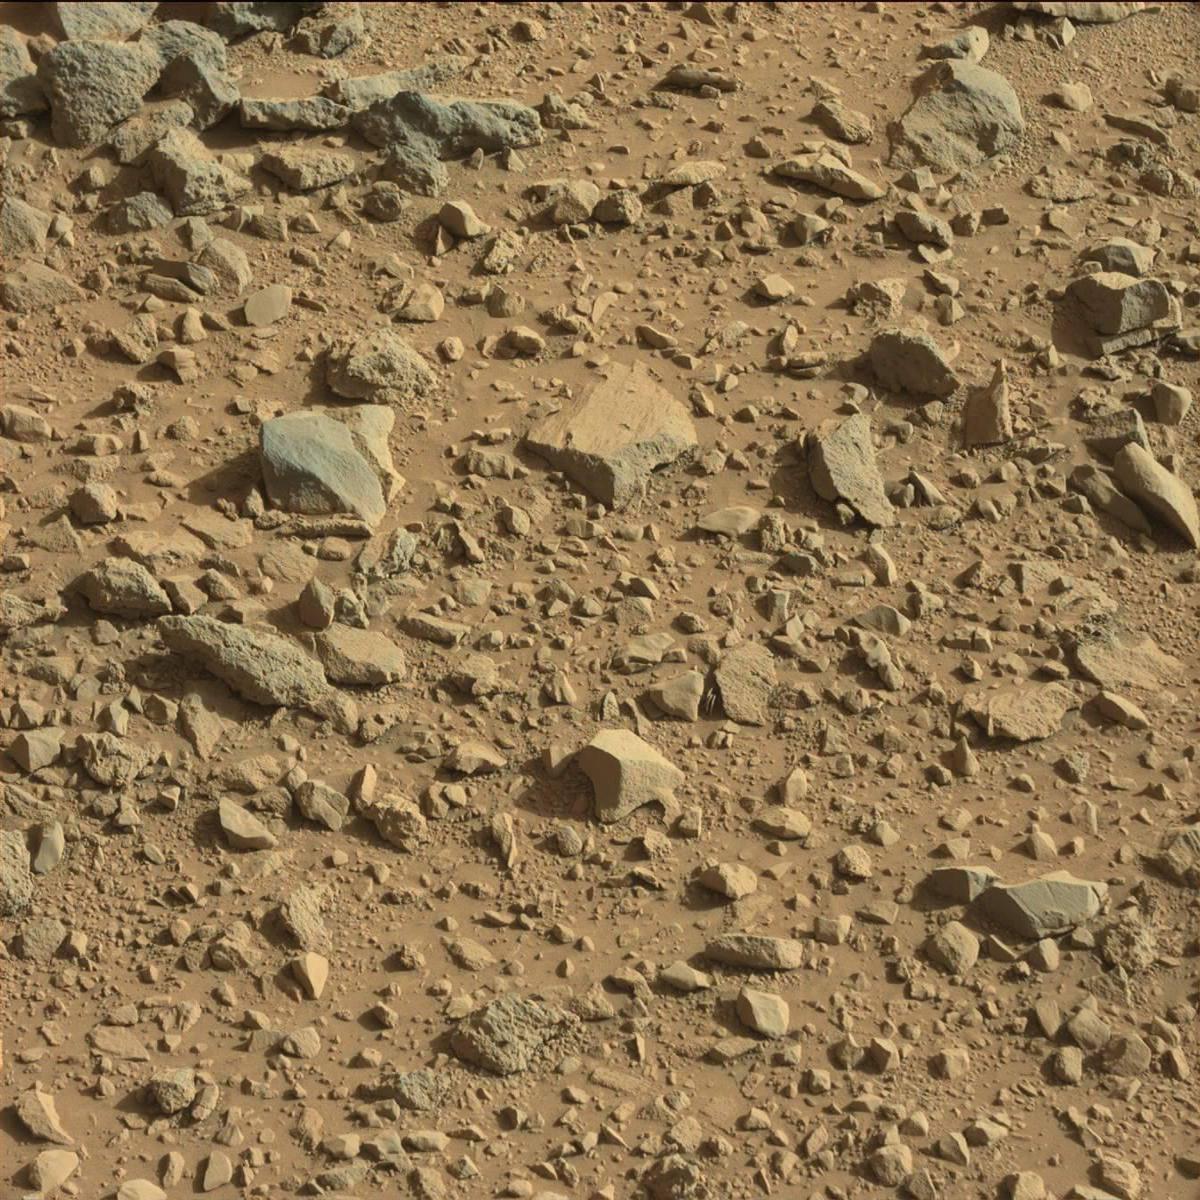
Terrain classes present: Bedrock, Rock, Sand / Soil